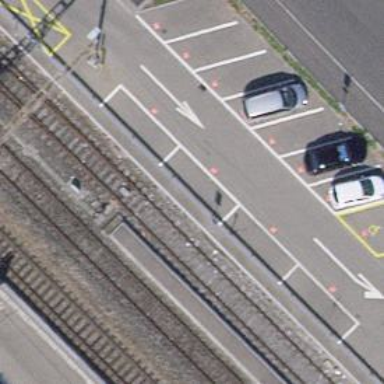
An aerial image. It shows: Railway switch.